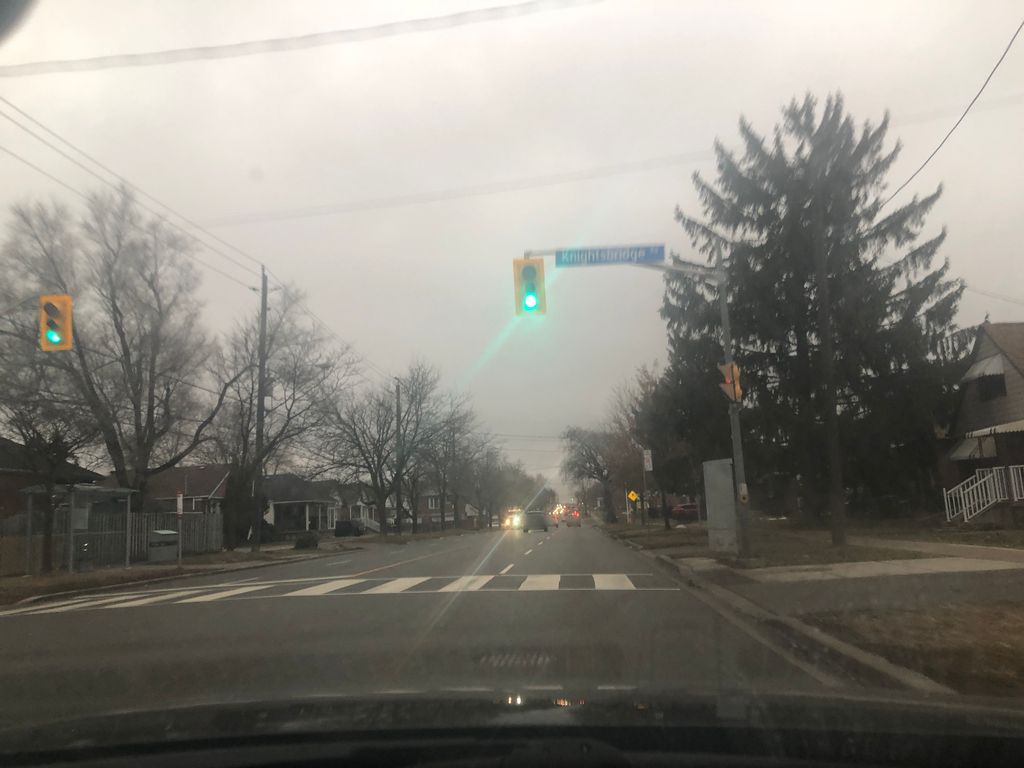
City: toronto